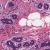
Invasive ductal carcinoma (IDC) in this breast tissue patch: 0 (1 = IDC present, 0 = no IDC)